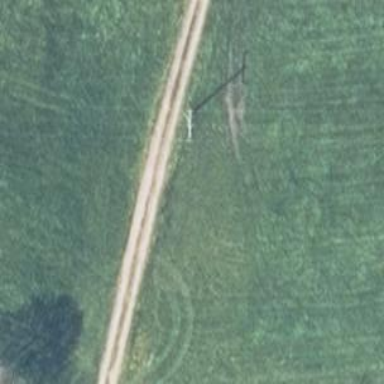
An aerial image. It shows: Minor power line with three cables.